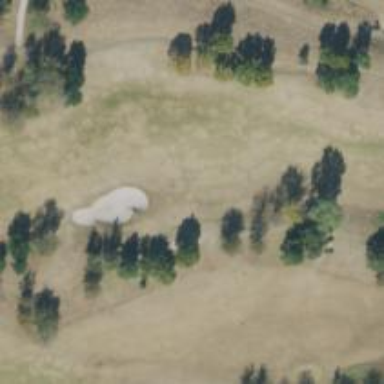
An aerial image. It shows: Golf hole.